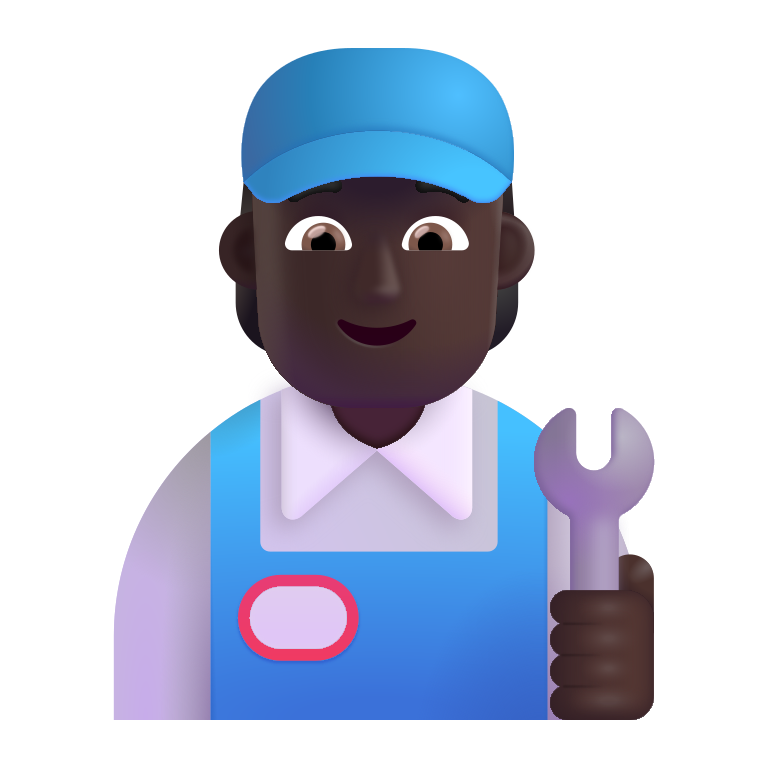
mechanic color dark